Question: Count the number of objects in the diagram.
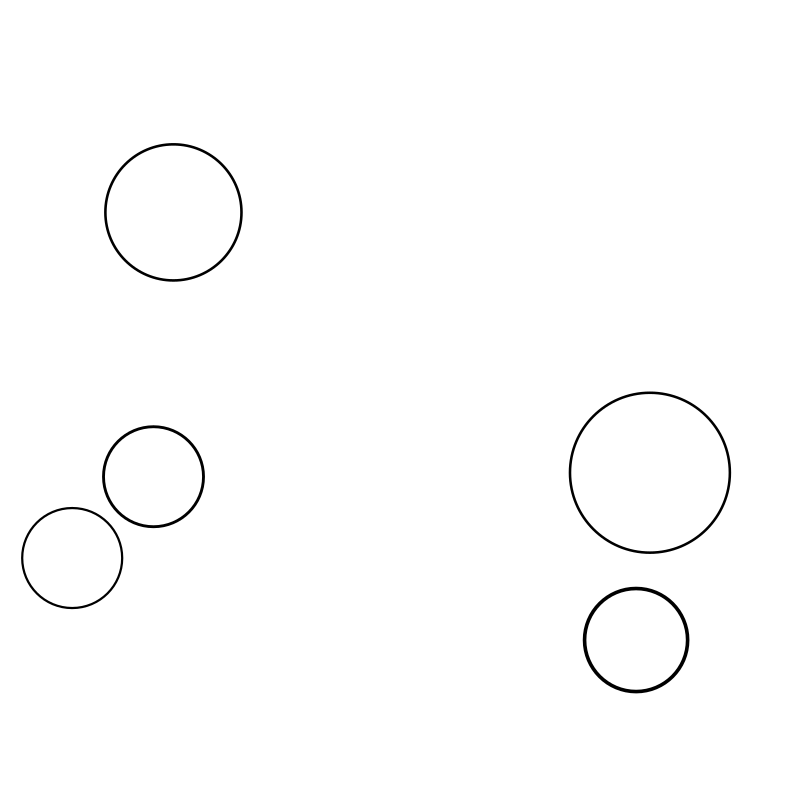
Answer: 5